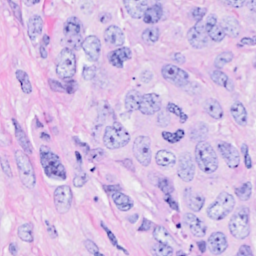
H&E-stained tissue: Breast